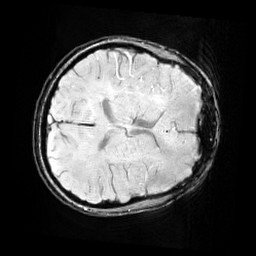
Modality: SWI
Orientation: axial
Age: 13
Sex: female
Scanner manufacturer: siemens
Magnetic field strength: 3 T
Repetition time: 0.027 s
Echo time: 0.02 s